Brain MRI, t2w sequence, axial 2D slice.
Patient: age 18, sex F, weight 90 kg, height 1.9 m
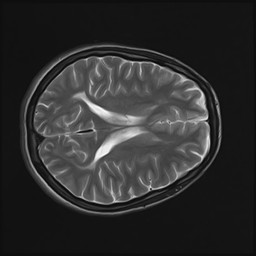